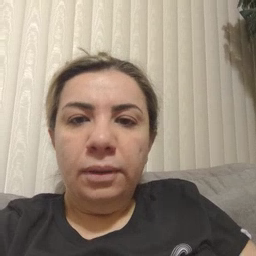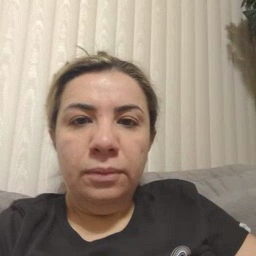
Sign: on